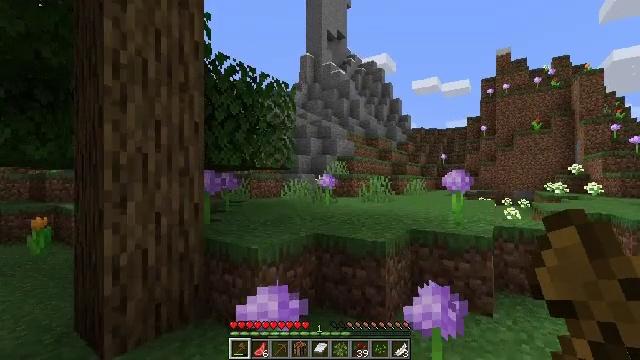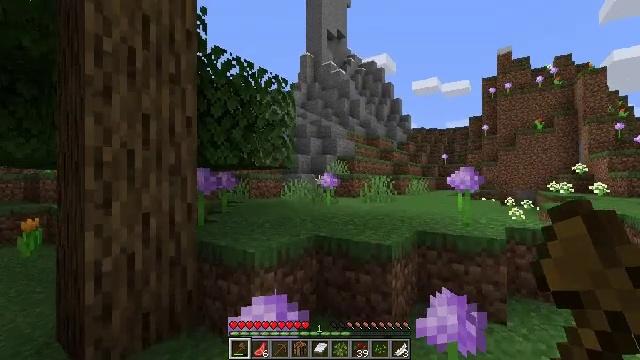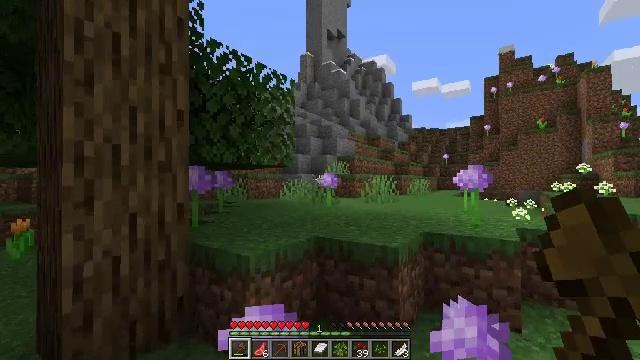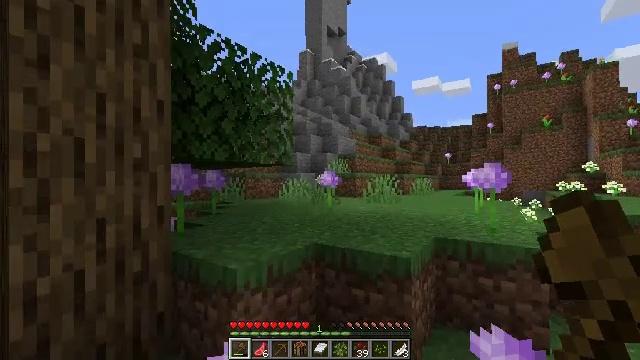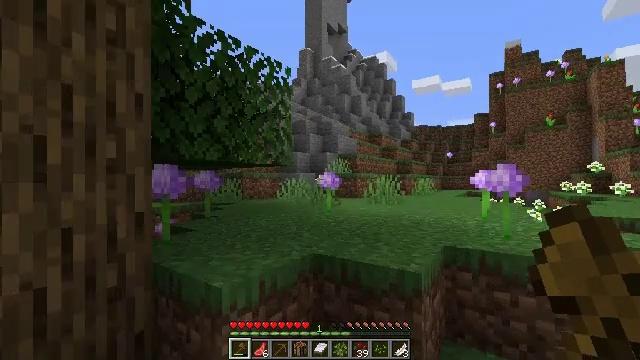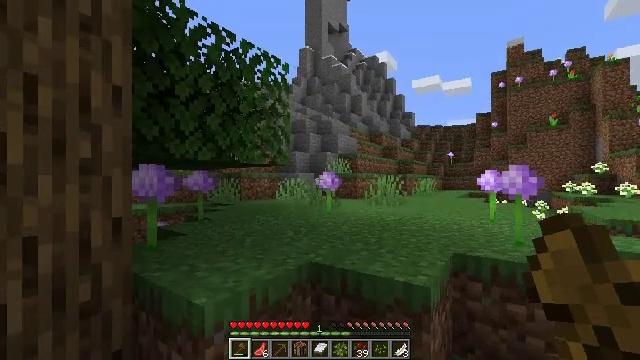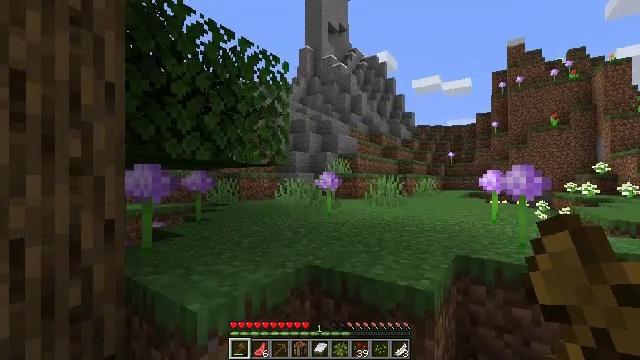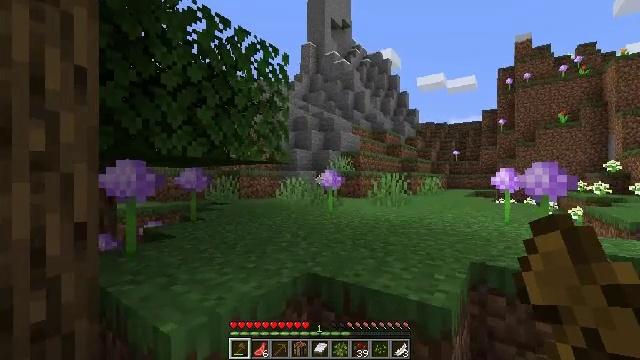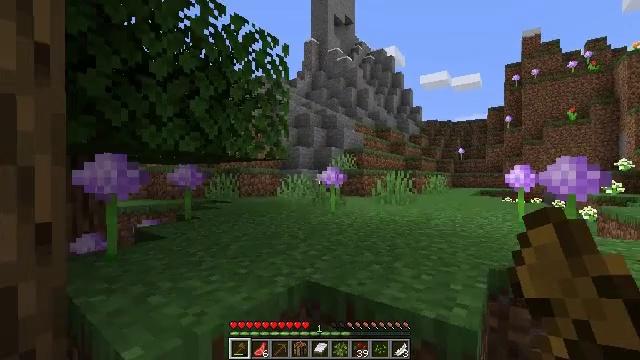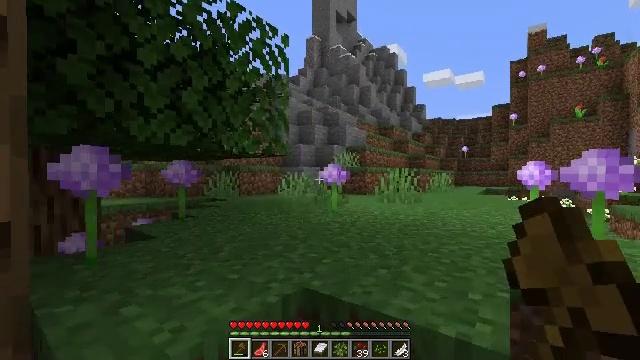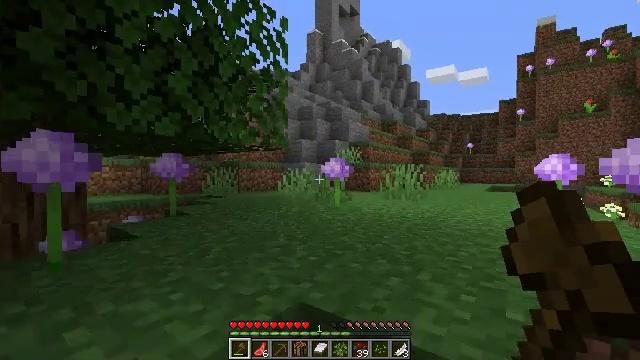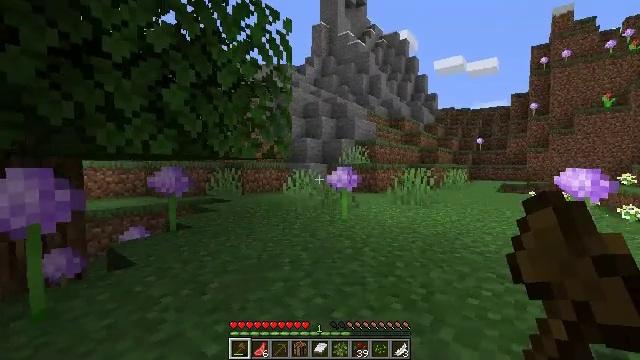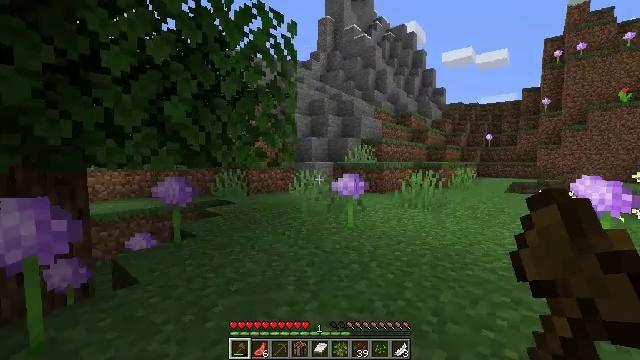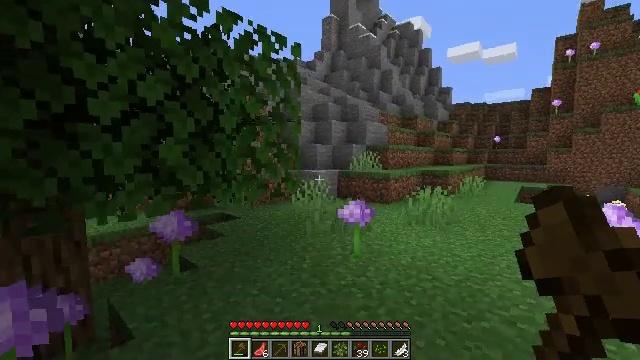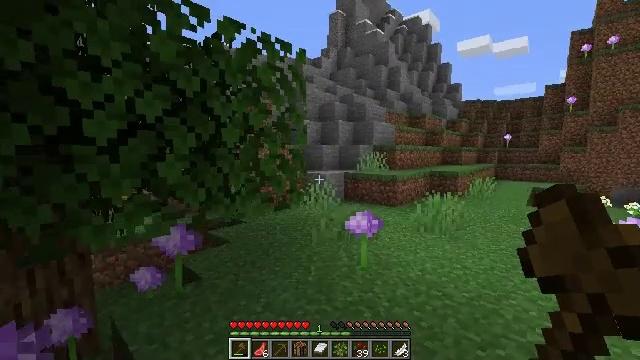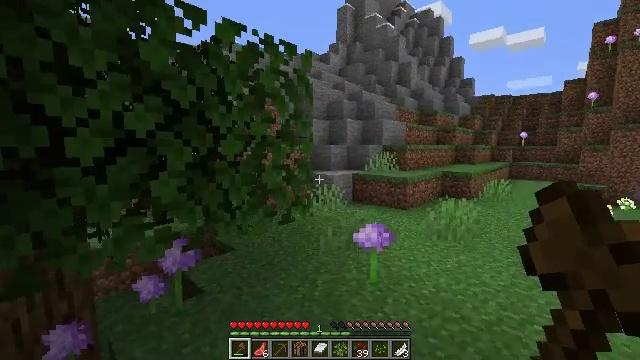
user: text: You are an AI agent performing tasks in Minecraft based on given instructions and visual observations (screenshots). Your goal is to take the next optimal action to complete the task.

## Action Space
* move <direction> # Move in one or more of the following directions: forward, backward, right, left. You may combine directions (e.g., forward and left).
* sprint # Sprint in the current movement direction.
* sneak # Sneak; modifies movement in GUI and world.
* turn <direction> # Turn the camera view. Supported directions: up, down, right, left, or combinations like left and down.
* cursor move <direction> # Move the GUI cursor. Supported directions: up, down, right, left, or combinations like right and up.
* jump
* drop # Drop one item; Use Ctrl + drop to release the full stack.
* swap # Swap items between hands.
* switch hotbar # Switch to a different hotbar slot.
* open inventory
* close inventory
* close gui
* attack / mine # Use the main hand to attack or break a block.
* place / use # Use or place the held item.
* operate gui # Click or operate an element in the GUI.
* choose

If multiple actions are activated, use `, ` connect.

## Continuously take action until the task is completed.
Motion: motion action
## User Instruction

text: Mine red sand from the ground.
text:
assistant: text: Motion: move forward
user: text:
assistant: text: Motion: move forward
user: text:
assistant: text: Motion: move forward
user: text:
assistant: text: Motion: move forward
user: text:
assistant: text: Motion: move forward
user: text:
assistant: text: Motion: move forward
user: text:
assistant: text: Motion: move forward
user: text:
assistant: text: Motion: move forward
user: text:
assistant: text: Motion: move forward
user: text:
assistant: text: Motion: move forward
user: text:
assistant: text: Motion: move forward, turn left and down, jump
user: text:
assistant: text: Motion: move forward, turn left and down, jump
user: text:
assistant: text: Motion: move forward, jump
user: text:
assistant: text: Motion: move forward, turn left, jump
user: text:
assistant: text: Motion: move forward, turn left and down
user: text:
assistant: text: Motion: move forward, turn left
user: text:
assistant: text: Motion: move forward and move right, turn left
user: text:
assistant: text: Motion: move forward and move right, turn left and up
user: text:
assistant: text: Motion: move forward and move right, turn left and up
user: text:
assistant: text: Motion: move forward and move right, turn left
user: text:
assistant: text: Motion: move forward and move right
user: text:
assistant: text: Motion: move forward and move right
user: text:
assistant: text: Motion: move forward and move right
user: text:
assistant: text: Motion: move forward and move right
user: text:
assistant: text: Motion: move forward and move right
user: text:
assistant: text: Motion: move forward
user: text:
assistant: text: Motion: move forward, jump
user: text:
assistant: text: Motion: move forward
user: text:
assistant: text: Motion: move forward
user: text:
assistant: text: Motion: move forward